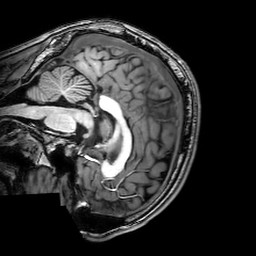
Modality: T1w
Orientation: sagittal
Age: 20
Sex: male
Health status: healthy
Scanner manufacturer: philips
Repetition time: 0.008159 s
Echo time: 0.00373 s